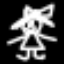
Label: palm tree